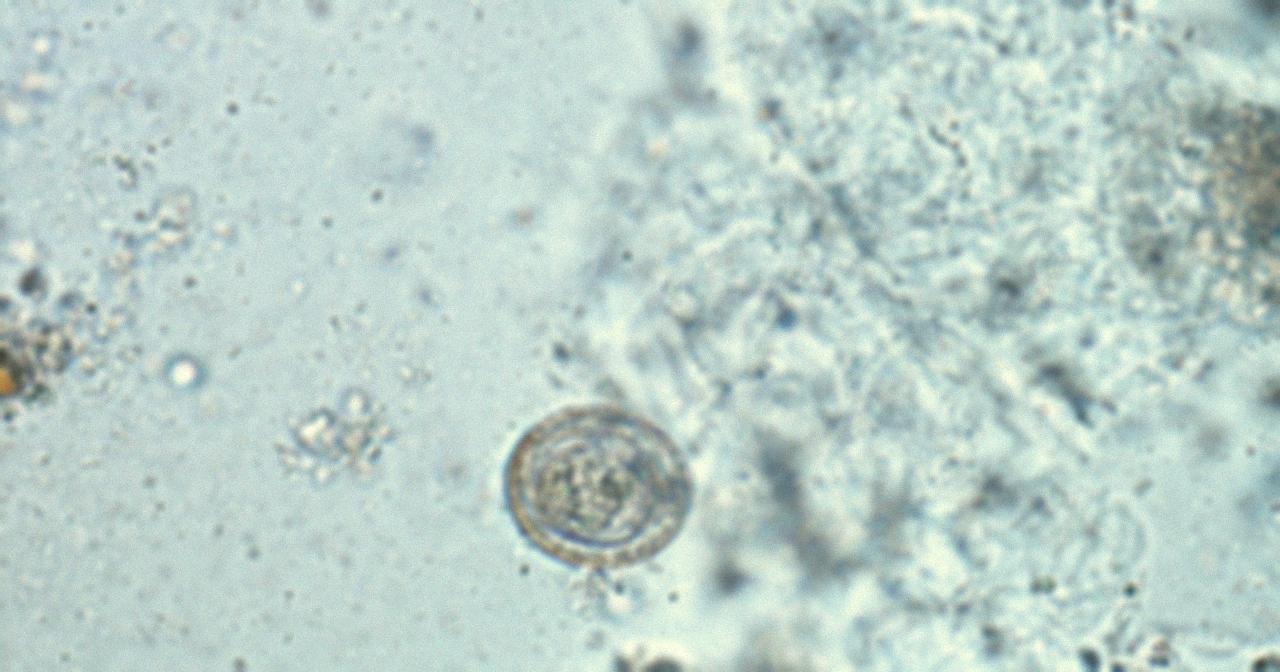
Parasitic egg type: Hymenolepis nana